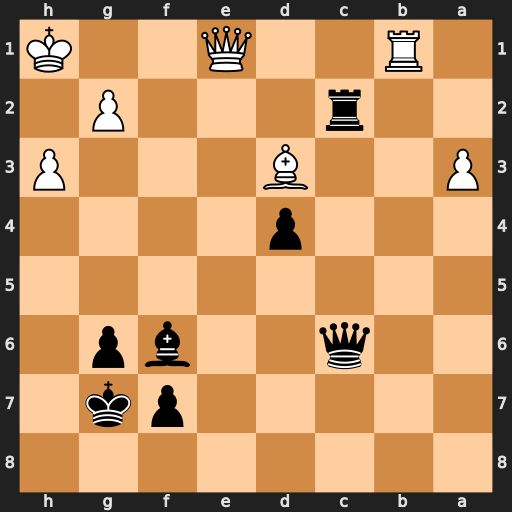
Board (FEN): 8/5pk1/2q2bp1/8/3p4/P2B3P/2r3P1/1R2Q2K
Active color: b
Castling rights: -
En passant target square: -
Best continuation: Qxg2#